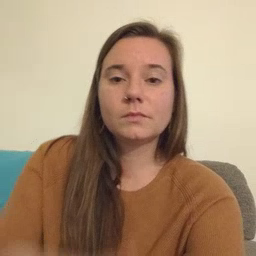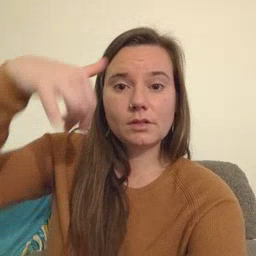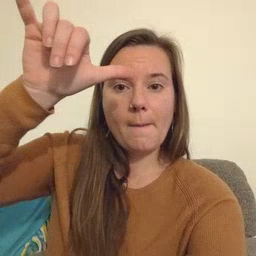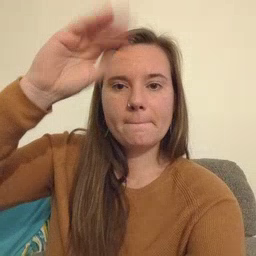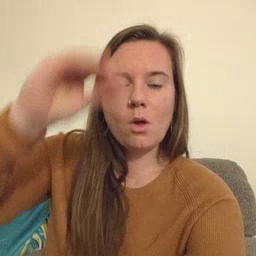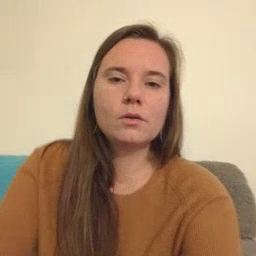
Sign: cowboy